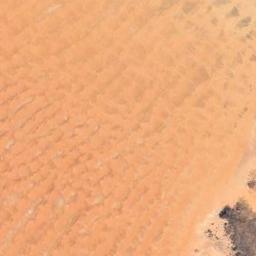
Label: desert